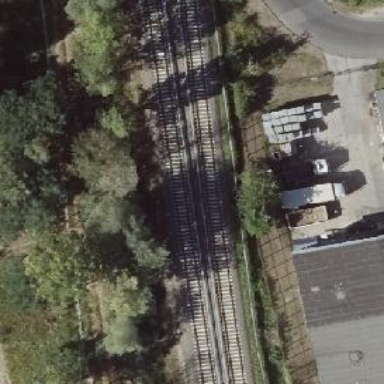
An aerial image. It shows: Solitary milestone along the railway.